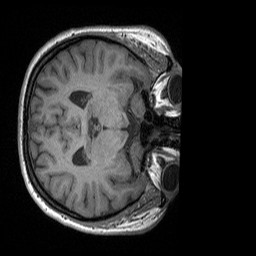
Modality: T1w
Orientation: axial
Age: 37
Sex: female
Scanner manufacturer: siemens
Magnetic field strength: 3 T
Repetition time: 1.9 s
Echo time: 0.00252 s